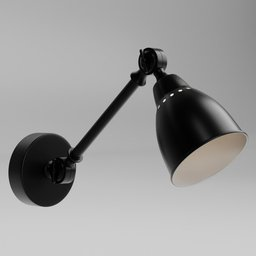
Label: lighting